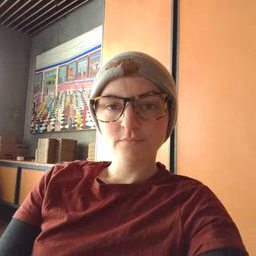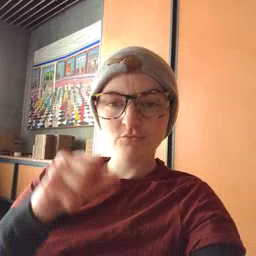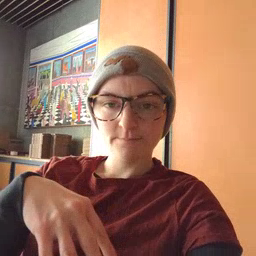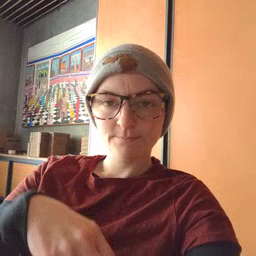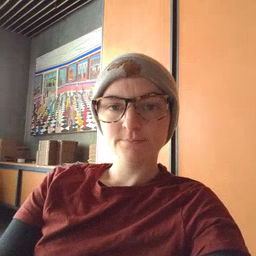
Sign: drop